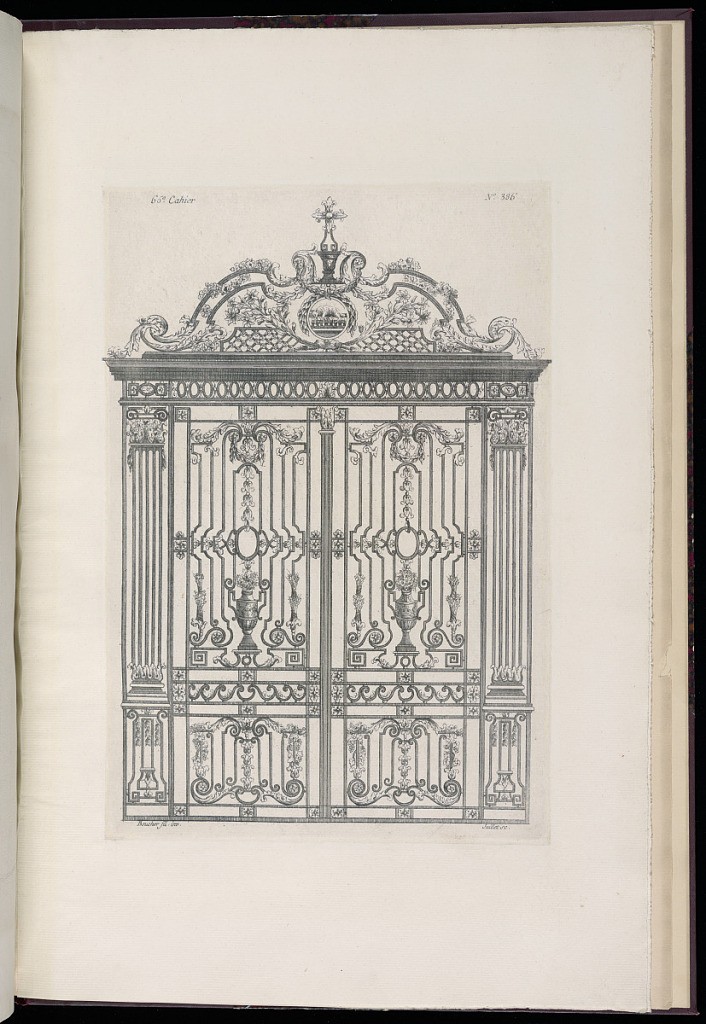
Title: Designs for an Iron Gate
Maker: Juste-François Boucher, French, 1736 – 1782
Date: ca. 1775
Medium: Engraving on off white laid paper
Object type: Print
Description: Design for a tall iron gate, decorated with foliage, grape vines, scrolling acanthus leaves, rosettes, vases with bouquets, a rondel with a representation of a dead sheep, and a tall cross at top. The plate is signed.